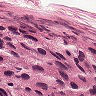
Metastatic tissue present: yes